Question: I'm trying to map a many-to-many relationship between two entities, but I need to decorate that entity with a number of properties - see the diagram below:

is my relationship table in this case - I added an identity column on it in order to avoid using a composite key, but the valuable information here is really the UserId, the FeedItemId, and the TimeRead attribute. Here is how I have tried to map this relationship, based on similar examples I've seen on StackOverFlow:
'''
public class UserMap : ClassMap<User>
{
public UserMap()
{
Id(x => x.UserId).GeneratedBy.Identity();
Map(x => x.UserName).Length(DataConstants.UserNameLength).Unique().Not.Nullable();
Map(x => x.EmailAddress).Length(DataConstants.EmailAddressLength).Unique().Not.Nullable();
Map(x => x.DateJoined).Not.Nullable();
Map(x => x.Password).Length(DataConstants.PasswordHashLength).Not.Nullable();
HasManyToMany(x => x.UserRoles).Cascade.AllDeleteOrphan().AsBag().Table("UsersInRole");
HasManyToMany(x => x.SubscribedFeeds).Cascade.DeleteOrphan().AsBag().Table("Subscriptions");
HasManyToMany(x => x.OwnedFeeds).Cascade.All().AsBag().Table("FeedOwners");
HasMany(x => x.Reads).Cascade.DeleteOrphan().Fetch.Join().Inverse().KeyColumn("UserId");
}
}
'''
'''
public class FeedItemMap : ClassMap<FeedItem>
{
public FeedItemMap()
{
Id(x => x.FeedItemId).GeneratedBy.Identity();
Map(x => x.OriginalUri).Not.Nullable().Unique().Length(DataConstants.FeedUriLength);
Map(x => x.DatePublished).Not.Nullable();
Map(x => x.Title).Not.Nullable().Length(DataConstants.FeedItemTitleLength);
References(x => x.Feed);
HasManyToMany(x => x.Tags).Cascade.All().Table("PostTags");
HasManyToMany(x => x.Categories).Cascade.All().Table("PostsInCategory");
HasMany(x => x.Reads).Cascade.AllDeleteOrphan().Inverse().Fetch.Join().KeyColumn("FeedItemId");
}
}
'''
:
'''
public class FeedReadMap : ClassMap<FeedRead>
{
public FeedReadMap()
{
Table("Reads");
//CompositeId()
// .KeyProperty(x => x.TimeRead, "TimeRead")
// .KeyReference(x => x.ItemRead, "FeedItemId")
// .KeyReference(x => x.Reader, "UserId");
Id(x => x.ReadId).GeneratedBy.Identity();
Map(x => x.TimeRead).Not.Nullable();
References(x => x.Reader).Not.Nullable().Cascade.SaveUpdate().Column("UserId");
References(x => x.ItemRead).Not.Nullable().Cascade.SaveUpdate().Column("FeedItemId");
}
}
'''
---
This code doesn't raise errors as-is, but nothing is ever persisted to the Reads table when I try to do the following:
'''
var read = new FeedRead {ItemRead = feed.Items[0], Reader = user, TimeRead = DateTime.Now};
user.Reads.Add(read);
feed.Items[0].Reads.Add(read);
_repository.SaveUser(user);
'''
This is probably because of the fact that both User and FeedItem have a on the relationship mapping - I did it this way because it's what I saw in most other examples that tried to model this same relationship.
When I remove the .Inverse off of the User mapping, I get this error instead:
> NHibernate.TransientObjectException:
object references an unsaved transient
instance - save the transient instance
before flushing.
My ultimate goal is to be able to do Session.SaveOrUpdate(user) and have it insert any new feed reads directly into the Reads table, but I haven't been able to find a way to do it yet. What am I doing wrong?
I've read through virtually every other question on StackOverFlow about this topic already and haven't found a clear answer to this question.
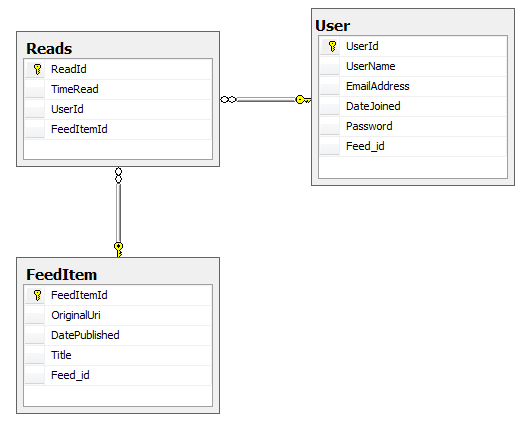
Answer: It all depends on how you want to save new Reads.
If you want to save new Reads via User, then you need Cacascade.AllDeleteOrphan() for User. As it stands, it will not cascade the new reads as you only have DeleteOrphan.
'''
public class UserMap : ClassMap<User>
{
public UserMap()
{
Id(x => x.UserId).GeneratedBy.Identity();
Map(x => x.UserName).Length(DataConstants.UserNameLength).Unique().Not.Nullable();
Map(x => x.EmailAddress).Length(DataConstants.EmailAddressLength).Unique().Not.Nullable();
Map(x => x.DateJoined).Not.Nullable();
Map(x => x.Password).Length(DataConstants.PasswordHashLength).Not.Nullable();
HasManyToMany(x => x.UserRoles).Cascade.AllDeleteOrphan().AsBag().Table("UsersInRole");
HasManyToMany(x => x.SubscribedFeeds).Cascade.DeleteOrphan().AsBag().Table("Subscriptions");
HasManyToMany(x => x.OwnedFeeds).Cascade.All().AsBag().Table("FeedOwners");
HasMany(x => x.Reads).Cascade.AllDeleteOrphan().Fetch.Join().Inverse().KeyColumn("UserId");
}
}
'''
Just a thought, I always like to minimize bi-directional relationships in an attempt to keep the domain simpler. Hence I would probably not have the collections on User or FeedItem if it could be avoided.